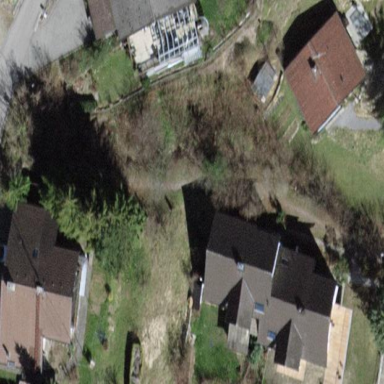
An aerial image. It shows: Simple house.